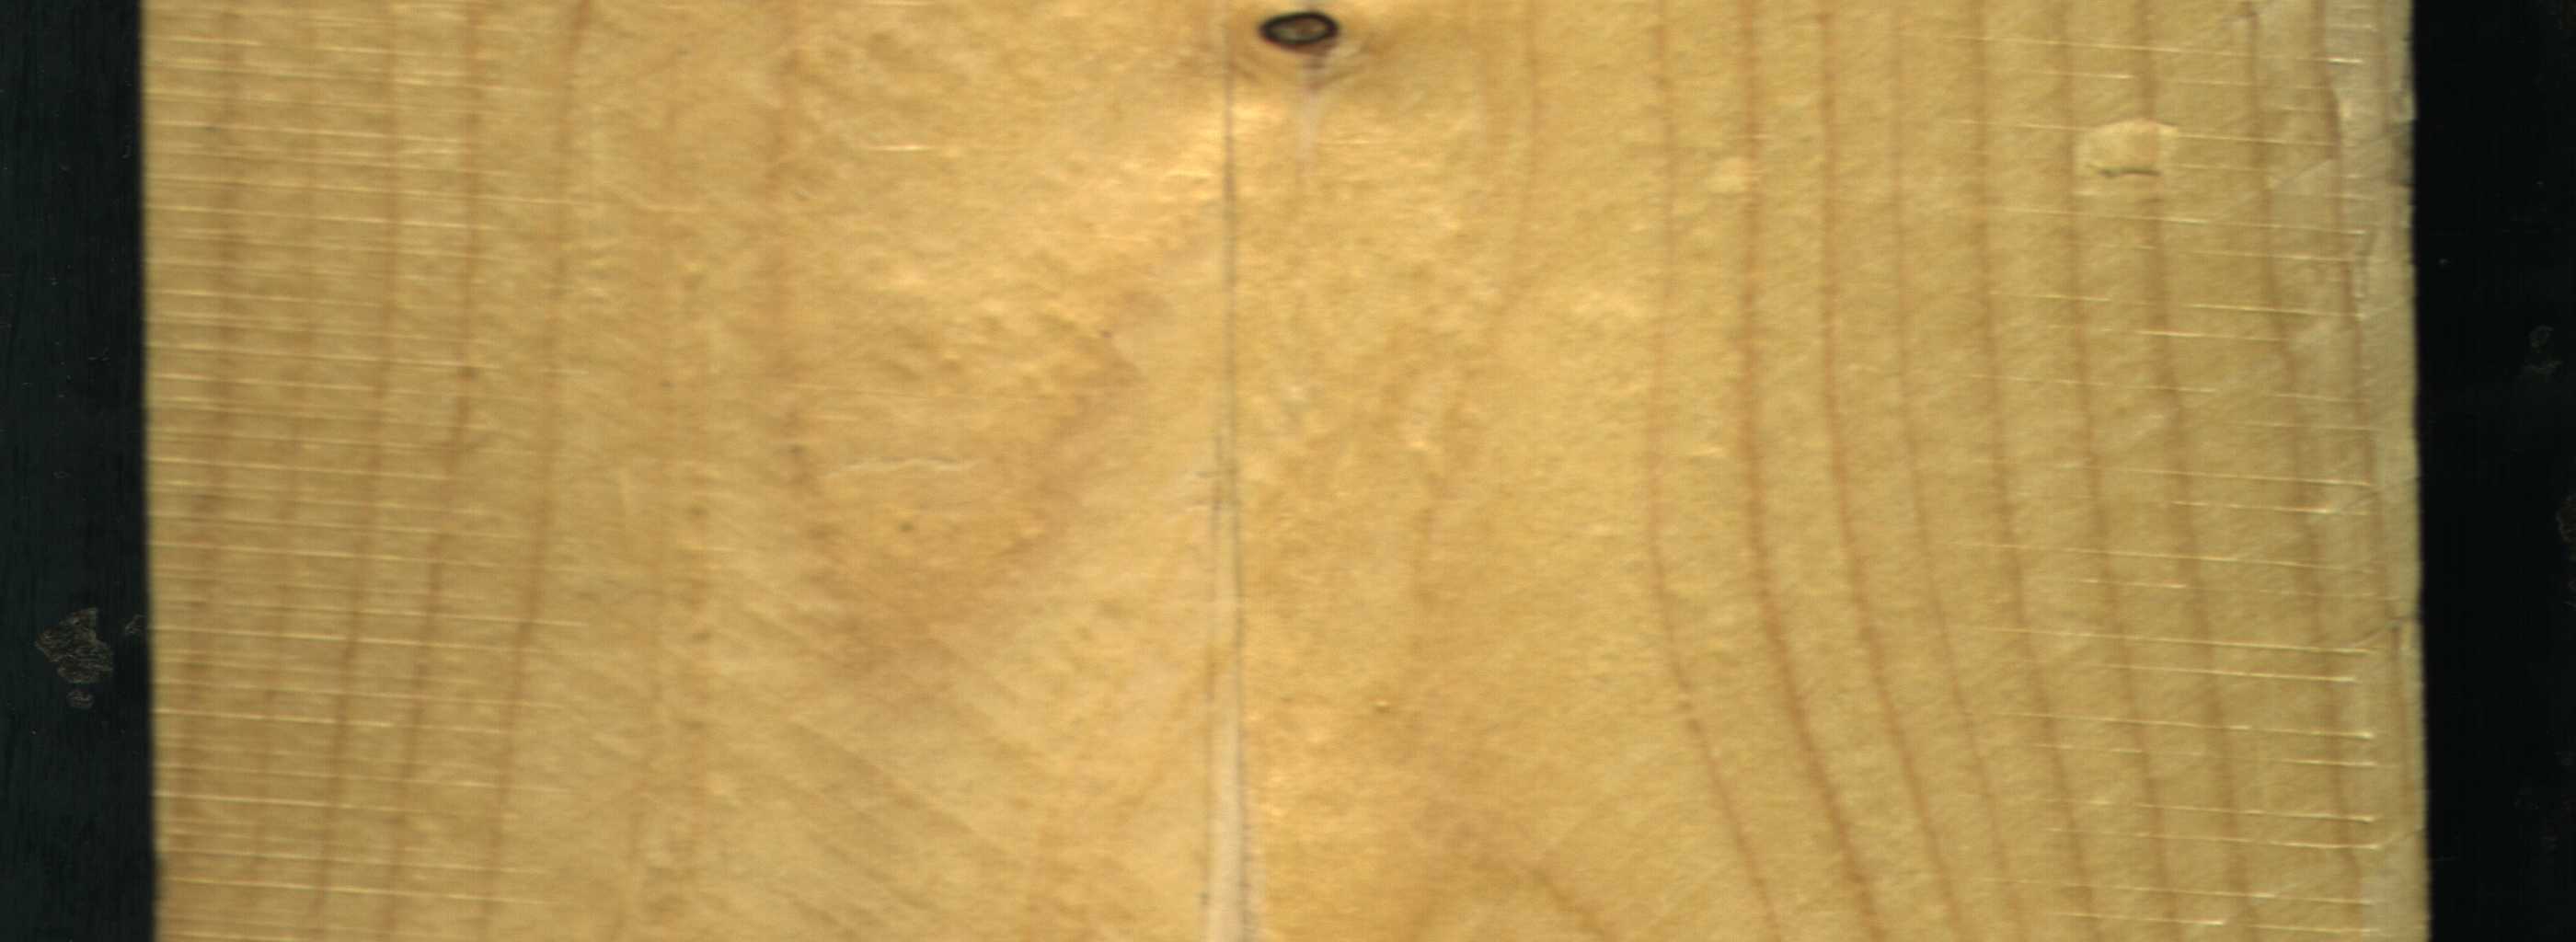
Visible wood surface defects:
Dead_Knot